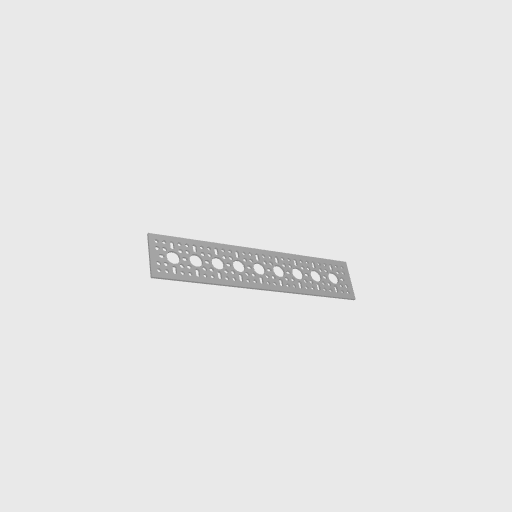
Part: PatternPlate1x9H